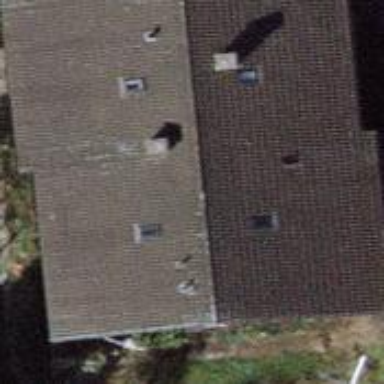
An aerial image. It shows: Gabled building.